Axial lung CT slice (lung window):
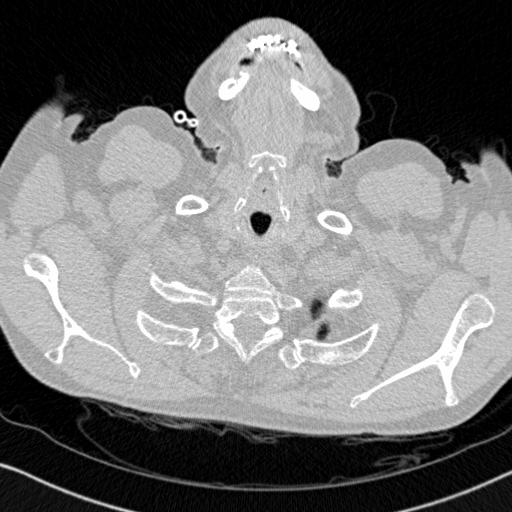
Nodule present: no